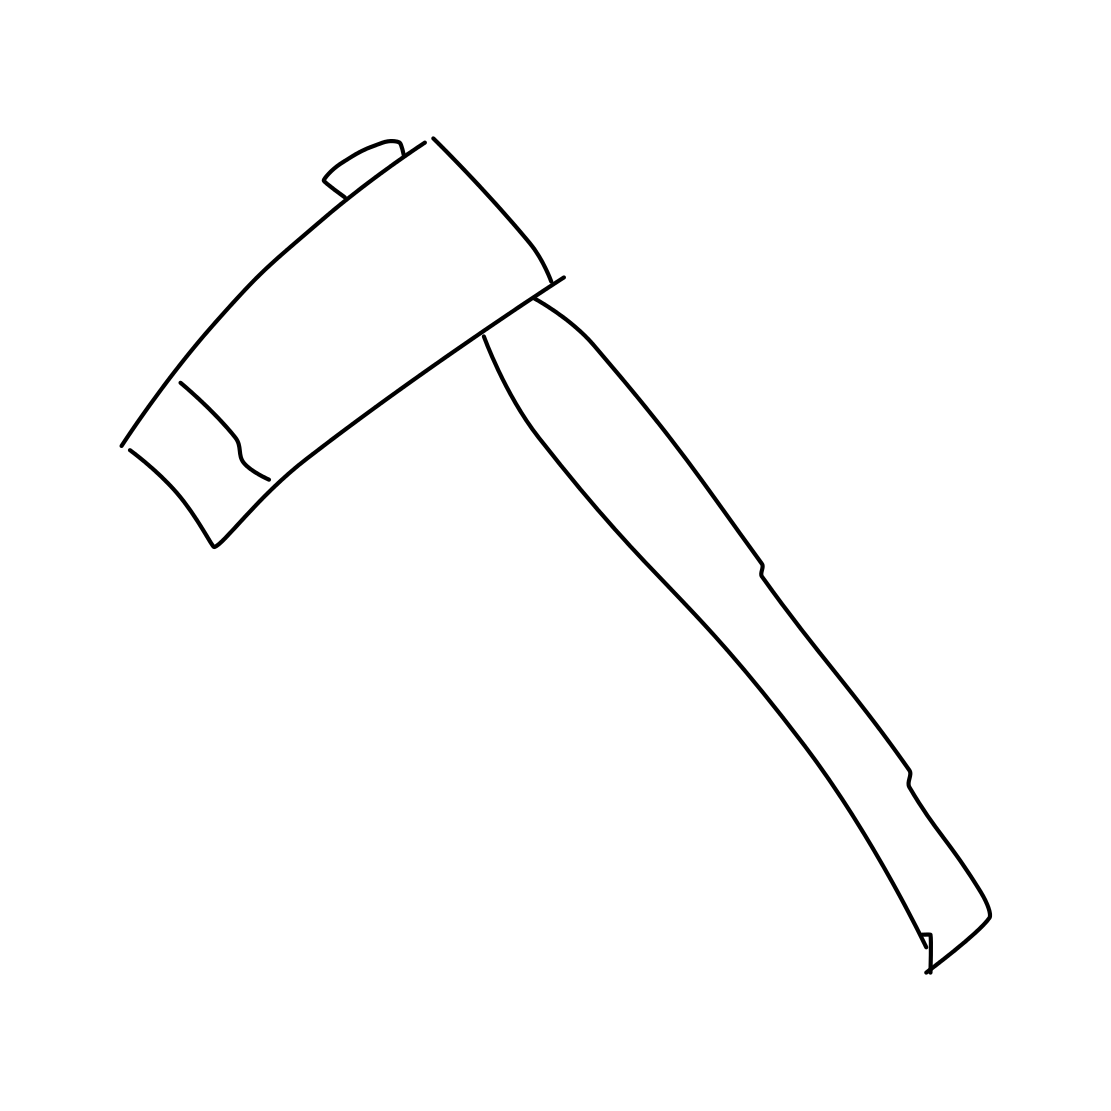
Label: axe